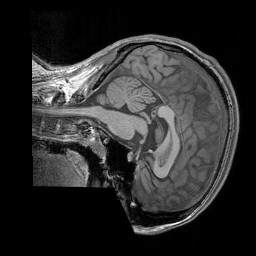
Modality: T1w
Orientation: sagittal
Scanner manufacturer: siemens
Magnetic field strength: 3 T
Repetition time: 1.83 s
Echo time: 0.00303 s